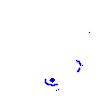
Particle: electron